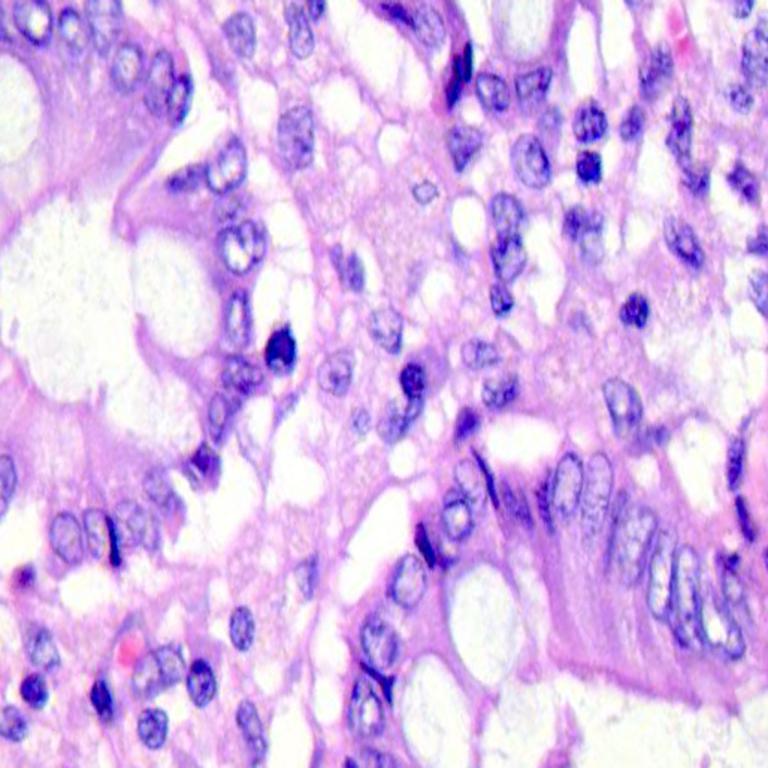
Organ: colon
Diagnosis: benign